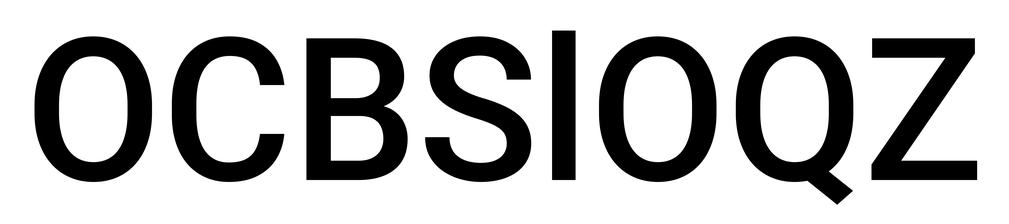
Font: Roboto_Medium